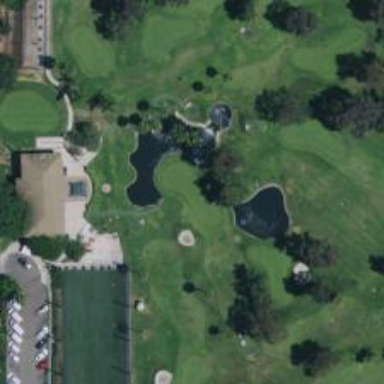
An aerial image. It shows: Golf hole.